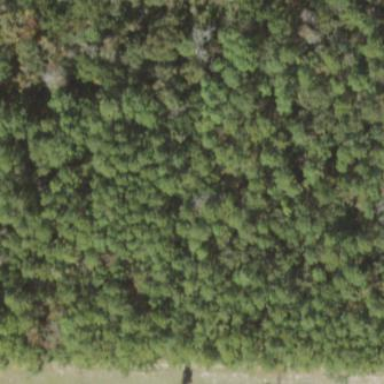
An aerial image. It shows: Woodland consisting mainly of needle-leaved trees.